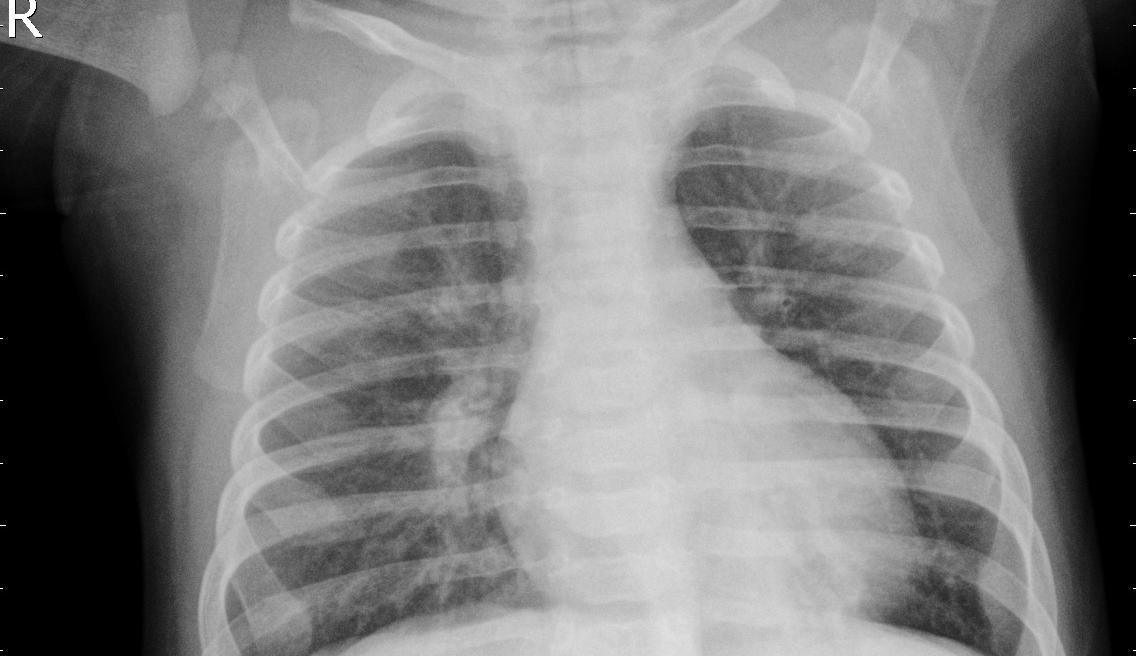
Diagnosis: PNEUMONIA